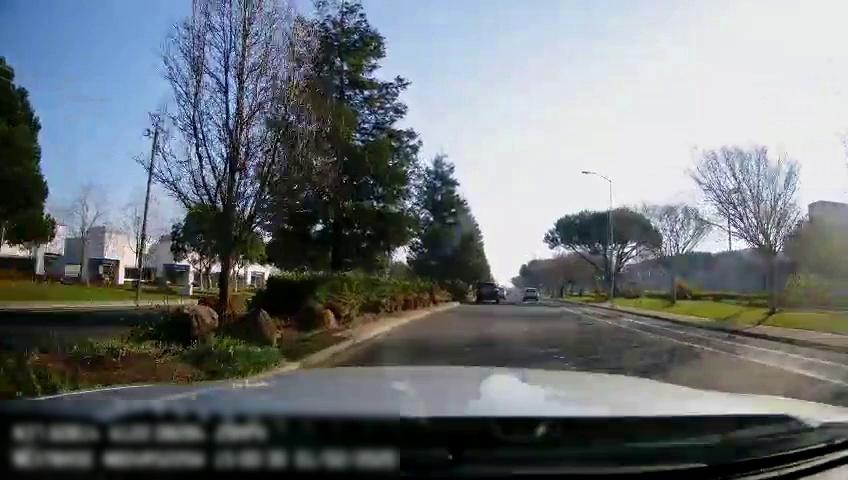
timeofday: Day
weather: Sunny
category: Drivable Space
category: Drivable Space
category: Vehicles | SUV
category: Vehicles | SUV
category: Vehicles | SUV
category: Lanes | Current Lane
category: Lanes | Alternate Lane
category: Lanes | Alternate Lane
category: Lanes | Alternate Lane